Brain MRI, t2w sequence, axial 2D slice.
Patient: age 39, sex F, weight 95 kg, height 1.95 m
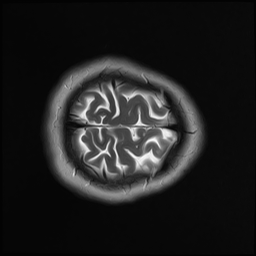